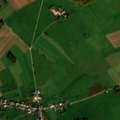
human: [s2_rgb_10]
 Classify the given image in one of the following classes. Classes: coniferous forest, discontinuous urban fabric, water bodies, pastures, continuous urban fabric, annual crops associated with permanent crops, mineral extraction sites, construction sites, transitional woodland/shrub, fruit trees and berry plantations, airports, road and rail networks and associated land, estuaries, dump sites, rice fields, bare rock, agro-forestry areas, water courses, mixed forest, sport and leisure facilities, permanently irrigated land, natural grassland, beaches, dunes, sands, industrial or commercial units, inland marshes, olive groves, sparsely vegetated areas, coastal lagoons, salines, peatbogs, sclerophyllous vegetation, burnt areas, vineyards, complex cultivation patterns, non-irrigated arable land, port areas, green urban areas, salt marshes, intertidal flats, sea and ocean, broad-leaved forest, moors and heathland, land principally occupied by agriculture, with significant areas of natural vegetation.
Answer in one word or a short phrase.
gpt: discontinuous urban fabric, non-irrigated arable land, complex cultivation patterns, mixed forest